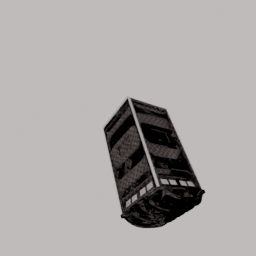
Label: architecture